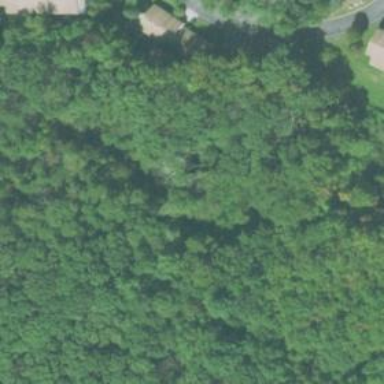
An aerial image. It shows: Mixed woodland with various types of leaves.